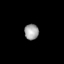
Tissue: lung
Cell type: Endothelial cells
Senescence score: 0.6238
Nuclear area (px): 216
Mean DAPI intensity: 161.884